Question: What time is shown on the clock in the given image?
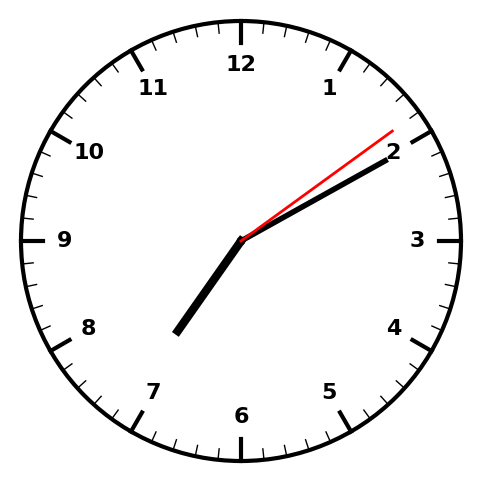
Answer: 07:10:09